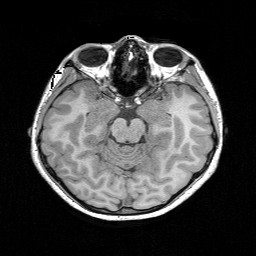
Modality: T1w
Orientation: coronal